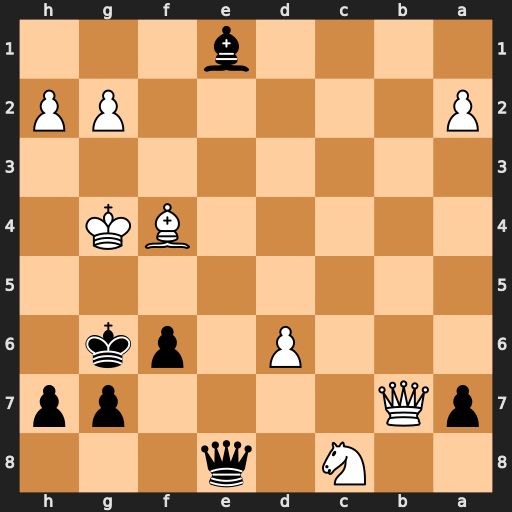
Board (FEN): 2N1q3/pQ4pp/3P1pk1/8/5BK1/8/P5PP/4b3
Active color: b
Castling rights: -
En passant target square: -
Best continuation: Qe2+ Qf3 Qe6#